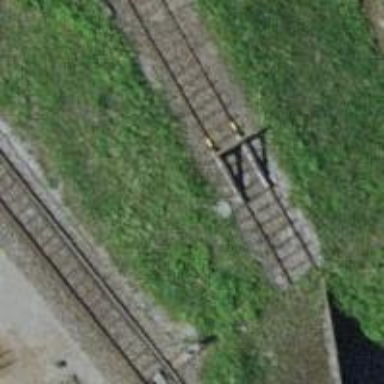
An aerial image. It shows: Railway buffer stop.